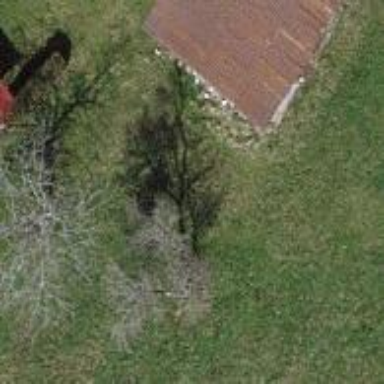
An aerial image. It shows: Shed building.